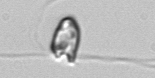
Label: flagellate_morphotype1